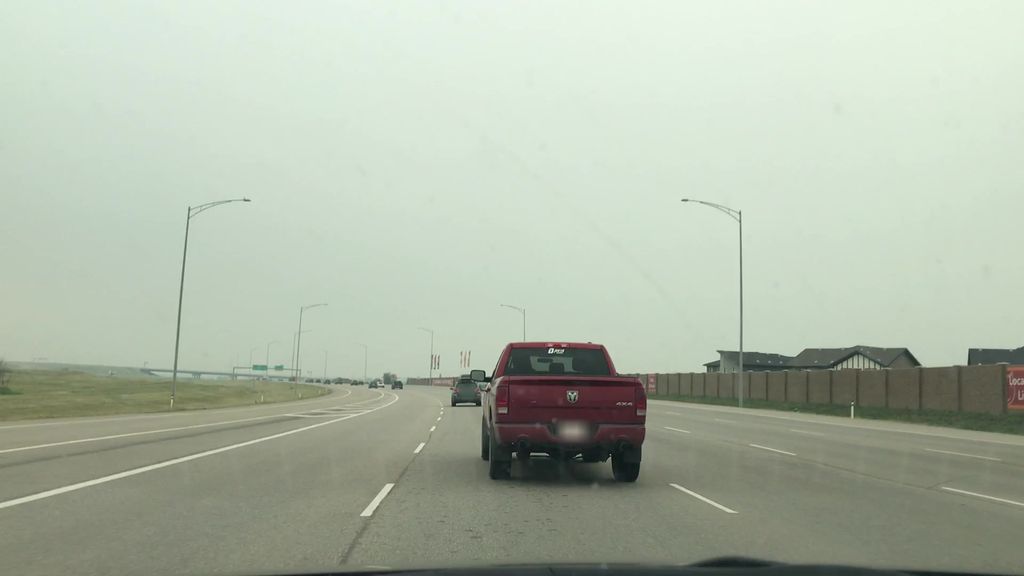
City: edmonton